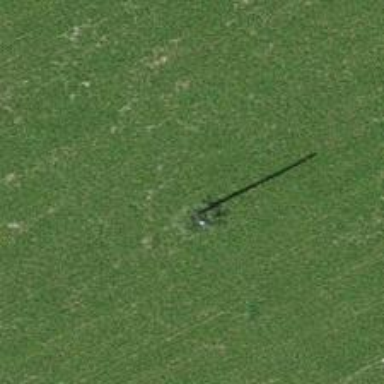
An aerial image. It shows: Minor power line.